Field crop: maize
Growth stage: 2
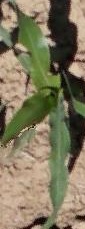
Species: maize